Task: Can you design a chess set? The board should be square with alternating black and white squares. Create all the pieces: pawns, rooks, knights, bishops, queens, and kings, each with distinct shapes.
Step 2112:
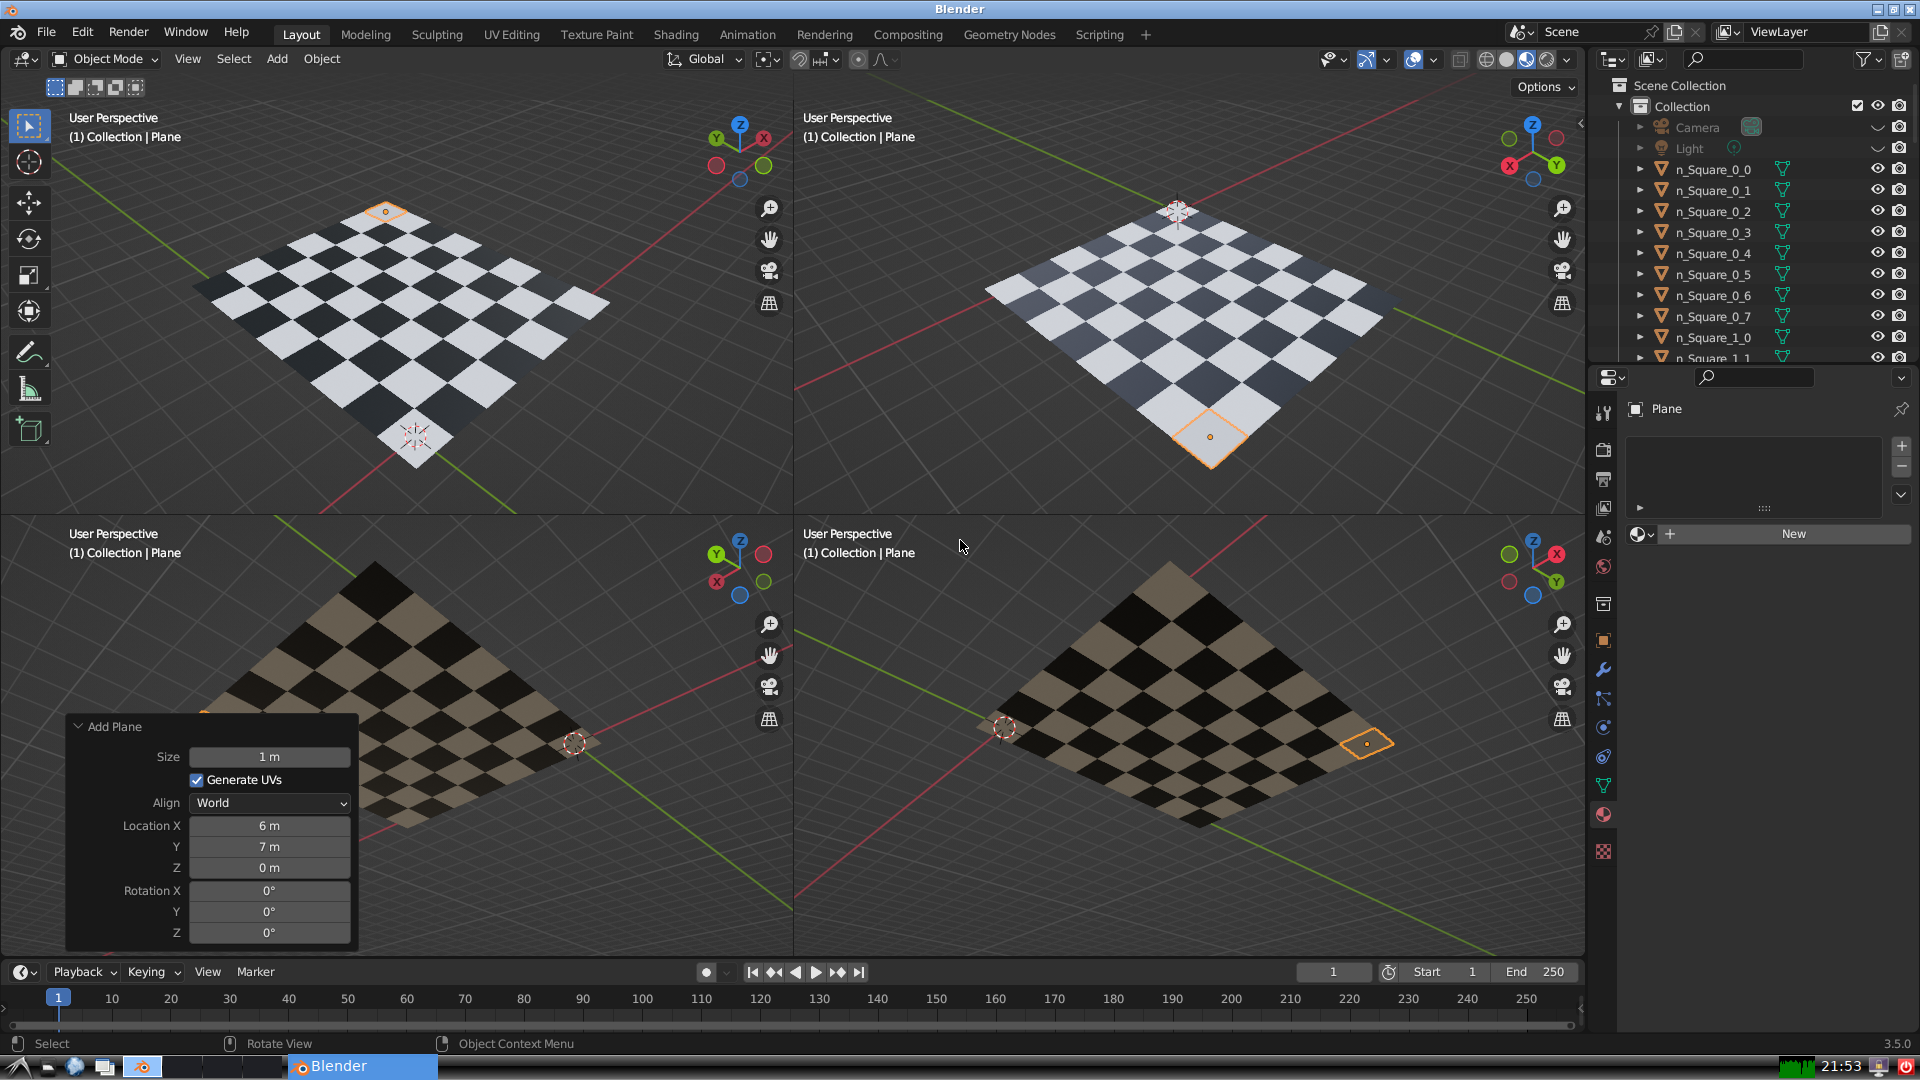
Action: {"key_press": ['Ctrl, Home']}